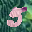
Label: 5